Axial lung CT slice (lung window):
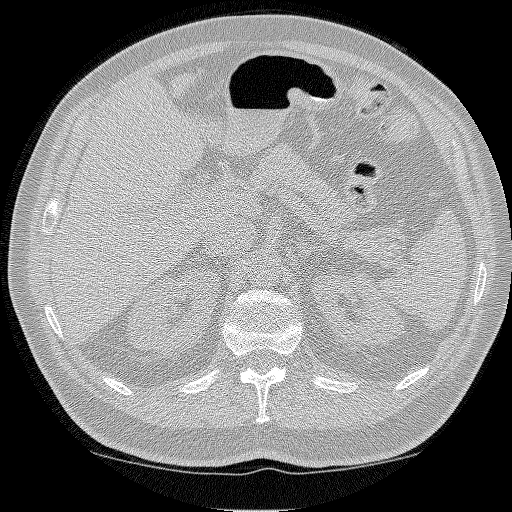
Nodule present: no